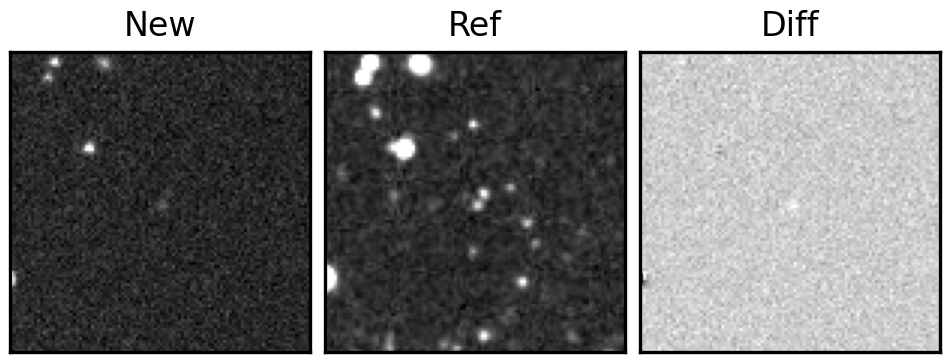
Label: real